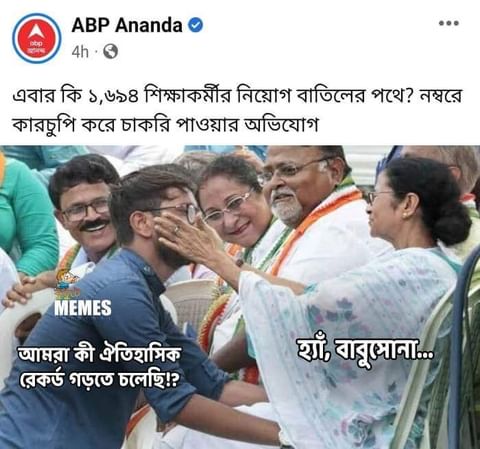
Text: এবার কি ১৬৯৪ শিক্ষাকর্মীর নিয়োগ বাতিলের পথে? নম্বরে কারচুপি করে চাকরি পাওয়ার অভিযোগ আমরা কি ঐতিহাসিক রেকর্ড গড়তে চলেছি!? হ্যাঁ বাবু সোনা....
Label: Hate
Hate category: Political
Targeted group: Organization